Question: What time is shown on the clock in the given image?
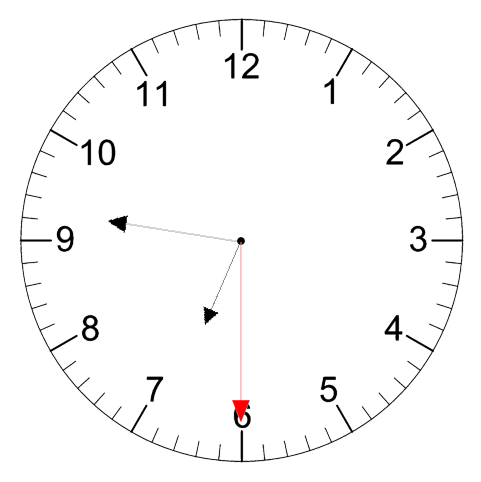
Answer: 06:46:30